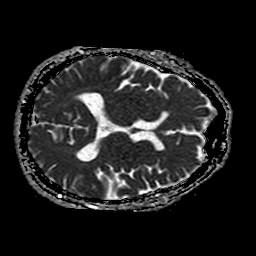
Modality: ADC
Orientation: axial
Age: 62
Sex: male
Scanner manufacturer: philips
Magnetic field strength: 1.5 T
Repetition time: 3.818 s
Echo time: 0.09719 s